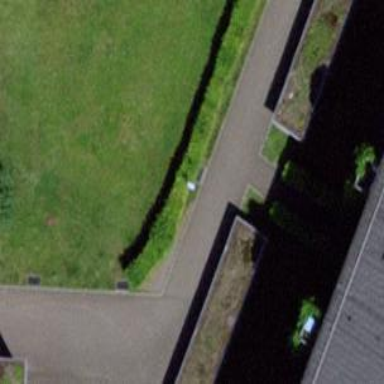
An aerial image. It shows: Hedge barrier.